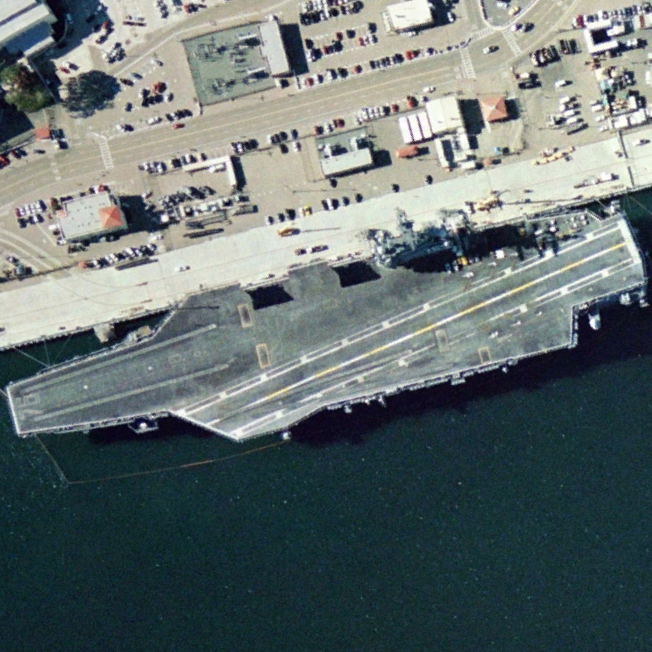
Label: aircraft_carrier